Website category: book
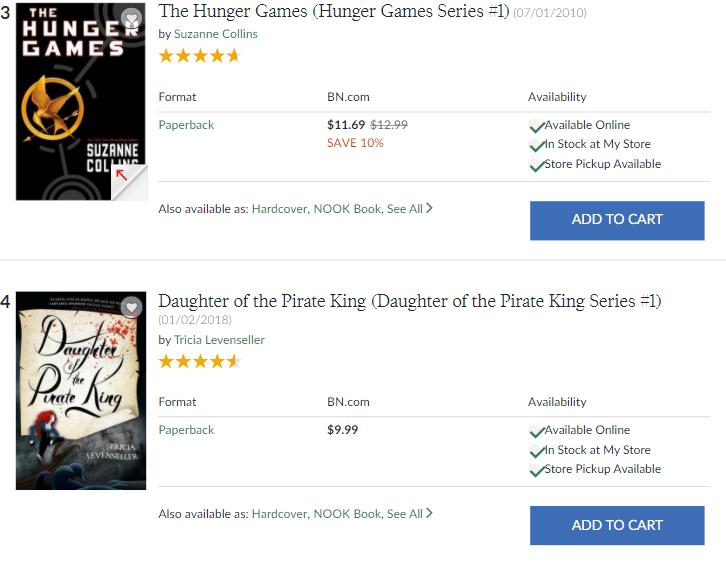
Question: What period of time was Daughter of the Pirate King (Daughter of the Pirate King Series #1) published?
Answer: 01/02/2018

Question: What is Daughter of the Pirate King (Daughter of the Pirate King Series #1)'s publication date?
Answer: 01/02/2018

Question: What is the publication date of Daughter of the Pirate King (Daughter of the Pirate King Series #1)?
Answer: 01/02/2018

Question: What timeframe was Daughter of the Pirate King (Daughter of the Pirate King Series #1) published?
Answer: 01/02/2018

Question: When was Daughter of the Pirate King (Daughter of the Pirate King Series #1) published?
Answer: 01/02/2018

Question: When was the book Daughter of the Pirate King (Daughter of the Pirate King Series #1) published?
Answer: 01/02/2018

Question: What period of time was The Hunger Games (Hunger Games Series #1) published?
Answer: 07/01/2010

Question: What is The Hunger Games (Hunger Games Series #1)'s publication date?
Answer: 07/01/2010

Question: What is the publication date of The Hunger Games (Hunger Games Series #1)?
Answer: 07/01/2010

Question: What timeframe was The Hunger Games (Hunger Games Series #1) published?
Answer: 07/01/2010

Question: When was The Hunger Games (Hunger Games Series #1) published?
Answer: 07/01/2010

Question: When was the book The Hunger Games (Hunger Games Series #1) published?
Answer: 07/01/2010

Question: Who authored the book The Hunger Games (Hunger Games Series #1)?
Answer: Suzanne Collins

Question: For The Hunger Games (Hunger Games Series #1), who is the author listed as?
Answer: Suzanne Collins

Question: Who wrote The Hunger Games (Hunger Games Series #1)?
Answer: Suzanne Collins

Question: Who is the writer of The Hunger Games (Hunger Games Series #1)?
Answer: Suzanne Collins

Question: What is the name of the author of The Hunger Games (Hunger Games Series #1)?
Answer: Suzanne Collins

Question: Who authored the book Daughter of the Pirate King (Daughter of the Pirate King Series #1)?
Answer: Tricia Levenseller

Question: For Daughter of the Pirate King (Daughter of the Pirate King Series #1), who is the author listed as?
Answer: Tricia Levenseller

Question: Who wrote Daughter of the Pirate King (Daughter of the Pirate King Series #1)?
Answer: Tricia Levenseller

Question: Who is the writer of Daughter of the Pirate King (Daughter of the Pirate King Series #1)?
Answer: Tricia Levenseller

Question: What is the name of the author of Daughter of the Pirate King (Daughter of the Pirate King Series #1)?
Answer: Tricia Levenseller

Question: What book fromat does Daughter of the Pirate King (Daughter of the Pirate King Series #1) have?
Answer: Paperback

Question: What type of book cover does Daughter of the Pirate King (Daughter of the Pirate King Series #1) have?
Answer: Paperback

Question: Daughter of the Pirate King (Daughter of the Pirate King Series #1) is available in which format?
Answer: Paperback

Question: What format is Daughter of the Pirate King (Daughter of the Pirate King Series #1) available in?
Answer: Paperback

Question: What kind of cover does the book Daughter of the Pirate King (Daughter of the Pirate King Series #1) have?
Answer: Paperback

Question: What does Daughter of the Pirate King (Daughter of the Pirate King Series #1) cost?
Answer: $9.99

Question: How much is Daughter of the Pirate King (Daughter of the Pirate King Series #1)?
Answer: $9.99

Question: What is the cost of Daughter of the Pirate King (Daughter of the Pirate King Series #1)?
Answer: $9.99

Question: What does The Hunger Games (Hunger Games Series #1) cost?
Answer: $11.69

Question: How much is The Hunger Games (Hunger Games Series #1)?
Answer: $11.69

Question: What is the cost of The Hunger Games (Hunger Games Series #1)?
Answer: $11.69

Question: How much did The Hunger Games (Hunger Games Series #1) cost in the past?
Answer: $12.99

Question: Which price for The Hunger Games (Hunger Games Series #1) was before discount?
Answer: $12.99

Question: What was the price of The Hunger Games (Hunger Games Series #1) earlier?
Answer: $12.99

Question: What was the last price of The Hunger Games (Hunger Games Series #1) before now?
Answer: $12.99

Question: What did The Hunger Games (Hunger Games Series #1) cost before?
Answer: $12.99

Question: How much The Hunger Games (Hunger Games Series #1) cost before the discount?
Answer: $12.99

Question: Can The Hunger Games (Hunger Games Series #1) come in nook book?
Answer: yes

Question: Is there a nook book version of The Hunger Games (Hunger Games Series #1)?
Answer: yes

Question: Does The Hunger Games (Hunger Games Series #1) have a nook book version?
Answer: yes

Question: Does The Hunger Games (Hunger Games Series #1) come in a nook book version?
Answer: yes

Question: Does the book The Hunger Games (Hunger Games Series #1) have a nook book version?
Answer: yes

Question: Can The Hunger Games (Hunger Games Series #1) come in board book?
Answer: no

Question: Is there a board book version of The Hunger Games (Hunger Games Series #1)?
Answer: no

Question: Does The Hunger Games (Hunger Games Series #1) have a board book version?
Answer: no

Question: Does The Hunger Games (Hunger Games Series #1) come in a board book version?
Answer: no

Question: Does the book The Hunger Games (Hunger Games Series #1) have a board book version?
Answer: no

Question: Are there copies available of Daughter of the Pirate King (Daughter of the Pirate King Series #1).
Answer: yes

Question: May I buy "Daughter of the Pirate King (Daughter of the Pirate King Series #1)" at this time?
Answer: yes

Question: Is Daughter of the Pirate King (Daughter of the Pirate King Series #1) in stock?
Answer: yes

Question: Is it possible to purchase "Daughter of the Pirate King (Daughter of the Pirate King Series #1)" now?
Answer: yes

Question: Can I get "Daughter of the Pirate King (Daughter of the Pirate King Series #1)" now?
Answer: yes

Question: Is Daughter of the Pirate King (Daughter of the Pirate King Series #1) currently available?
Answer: yes

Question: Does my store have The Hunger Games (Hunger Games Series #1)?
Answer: yes

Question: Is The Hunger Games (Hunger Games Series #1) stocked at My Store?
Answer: yes

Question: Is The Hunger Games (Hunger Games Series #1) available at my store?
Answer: yes

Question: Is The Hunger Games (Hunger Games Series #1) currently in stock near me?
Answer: yes

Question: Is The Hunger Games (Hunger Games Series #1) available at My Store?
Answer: yes

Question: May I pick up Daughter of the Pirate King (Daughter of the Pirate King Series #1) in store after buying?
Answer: yes

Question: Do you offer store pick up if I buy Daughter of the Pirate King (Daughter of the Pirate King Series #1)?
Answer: yes

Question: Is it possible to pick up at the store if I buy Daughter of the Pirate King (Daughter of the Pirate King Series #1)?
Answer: yes

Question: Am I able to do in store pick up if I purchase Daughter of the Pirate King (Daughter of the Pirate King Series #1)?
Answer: yes